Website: crate-barrel
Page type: account-selection
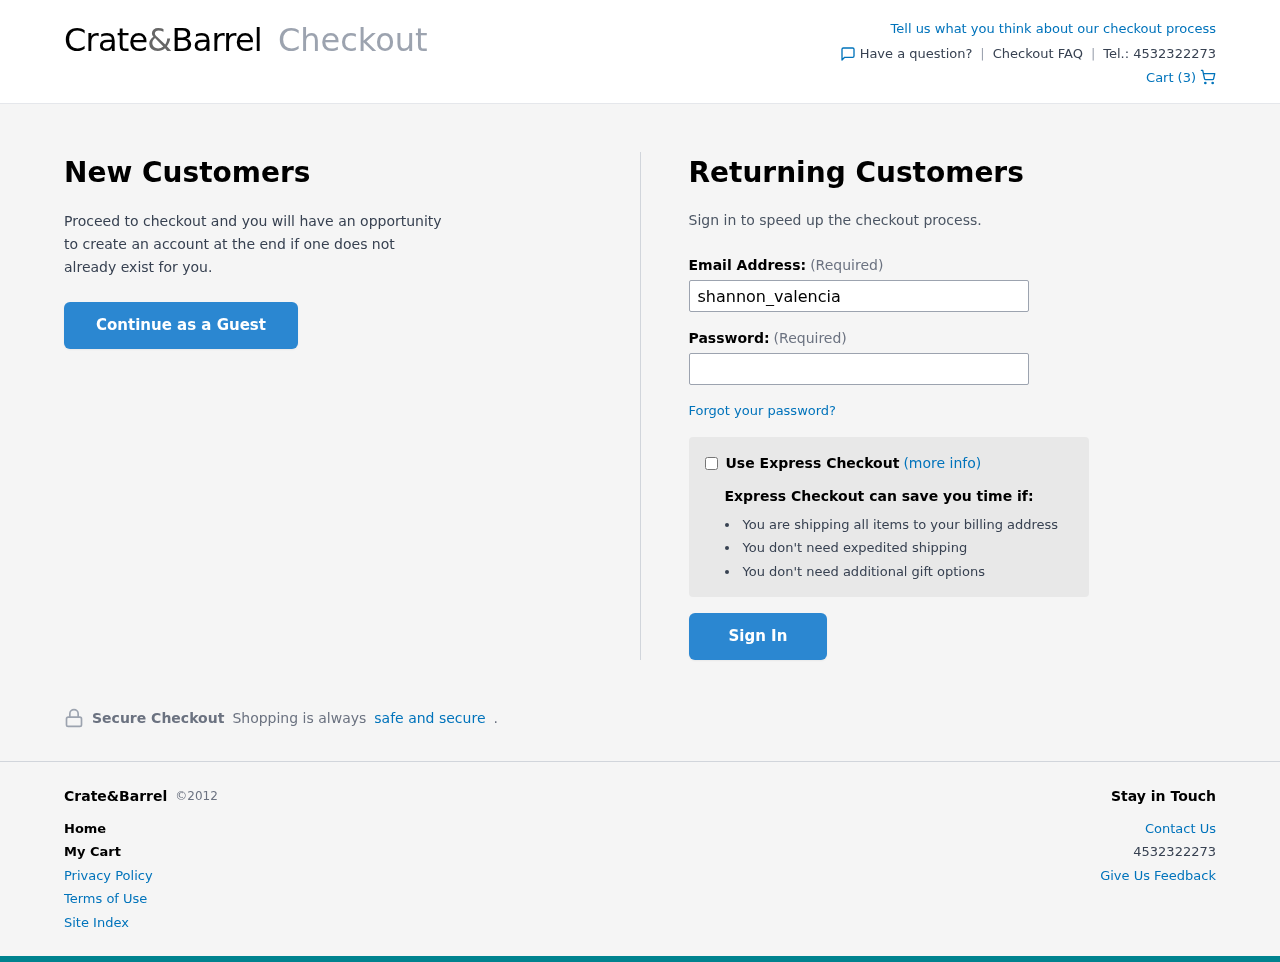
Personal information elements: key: PII_EMAIL
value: shannon_valencia@hotmail.com
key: PII_PHONE
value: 4532322273
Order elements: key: ORDER_NUM_ITEMS
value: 3